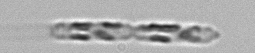
Label: Cerataulina_pelagica